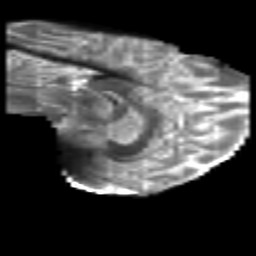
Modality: T2w
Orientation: sagittal
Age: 32
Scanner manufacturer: philips
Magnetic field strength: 3 T
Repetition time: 8.6 s
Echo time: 0.127 s